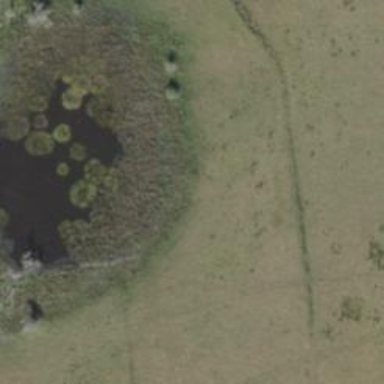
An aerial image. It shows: Marsh wetland.